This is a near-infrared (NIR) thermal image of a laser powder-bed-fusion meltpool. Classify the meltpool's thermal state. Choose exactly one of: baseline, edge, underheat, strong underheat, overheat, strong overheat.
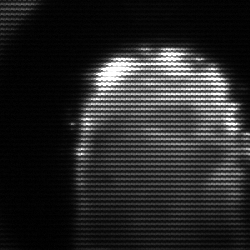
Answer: baseline